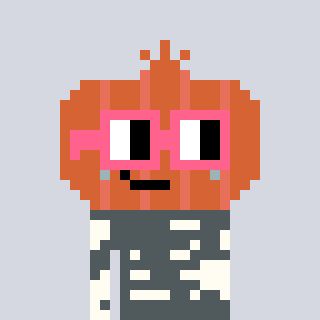
a pixel art character with square pink glasses, a onion-shaped head and a grayscale-colored body on a cool background